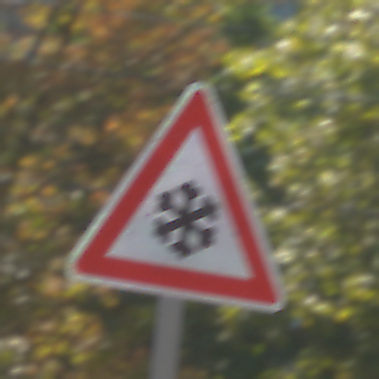
Verkehrszeichen: SchneeOderEisglaette
Umgebung: Outdoor, Urban
Tageszeit: Midday
Wetter: Clear
Licht: Natural
Jahreszeit: NotSpecified
Kontrast: HighContrast